Question: In result tab in SSMS I cannot see whole column name, part of name gets replaced by dots (...), is this a setting or something?

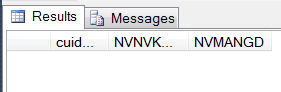
Answer: As I know there is no way to change the width of result set because it generated at runtime.
You can ask for this feature from <URL>
I know it has been asked before but closed.